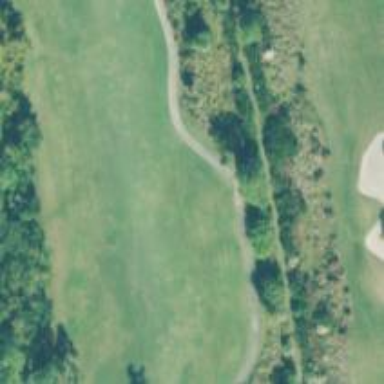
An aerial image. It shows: View of golf hole.